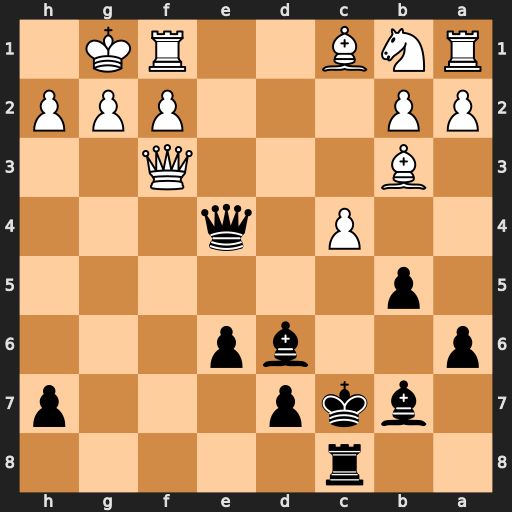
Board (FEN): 2r5/1bkp3p/p2bp3/1p6/2P1q3/1B3Q2/PP3PPP/RNB2RK1
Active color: b
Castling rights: -
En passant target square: -
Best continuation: Qxf3 gxf3 Rg8+ Bg5 Rxg5+ Kh1 Bxf3#